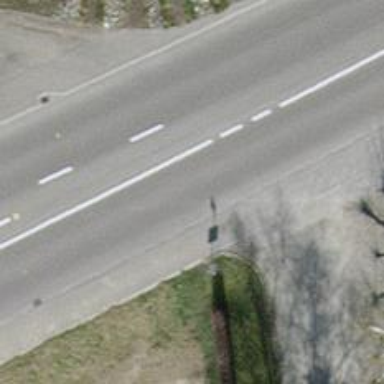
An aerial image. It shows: Bus stop with platform for public transport.